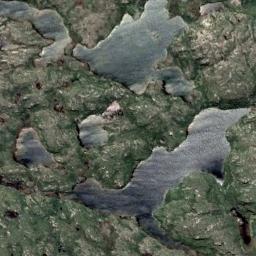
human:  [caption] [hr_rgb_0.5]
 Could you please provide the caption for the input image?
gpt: The blue lake in a wetland is covered by large swaths of dense vegetation .

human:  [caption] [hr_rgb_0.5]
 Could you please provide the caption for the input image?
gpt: Many different areas of water are in wetlands .

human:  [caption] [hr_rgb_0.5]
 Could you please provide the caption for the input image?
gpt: The wetland consists of bare land, Green plants and water .

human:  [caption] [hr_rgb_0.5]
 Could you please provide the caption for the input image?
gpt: There are two lakes of similar size in this wetland .

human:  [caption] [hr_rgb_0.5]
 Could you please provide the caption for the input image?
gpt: There are some lakes on the wetland .